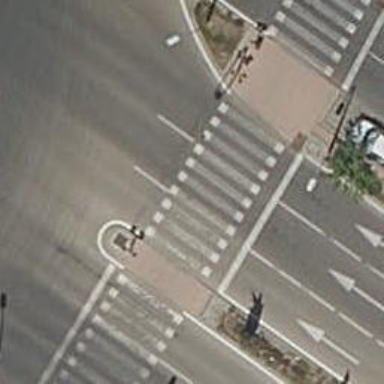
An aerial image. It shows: Zebra crossing with traffic signals.